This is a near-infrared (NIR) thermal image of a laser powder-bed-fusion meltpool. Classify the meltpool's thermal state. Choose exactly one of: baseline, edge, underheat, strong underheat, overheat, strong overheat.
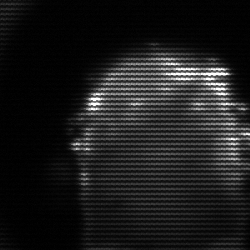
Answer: baseline